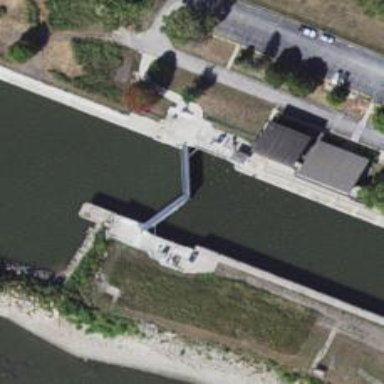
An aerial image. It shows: Lock gate along waterway.